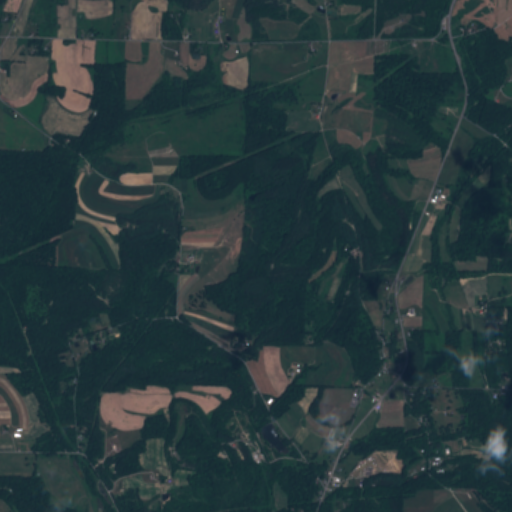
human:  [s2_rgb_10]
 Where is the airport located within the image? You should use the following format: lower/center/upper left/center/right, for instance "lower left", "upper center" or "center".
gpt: There is no airport in the image.